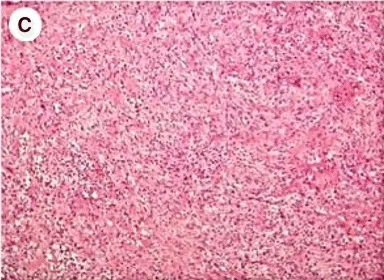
C; Spindle cell proliferation in short fascicles is seen in areas.
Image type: pathology (h&e)